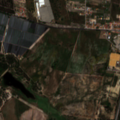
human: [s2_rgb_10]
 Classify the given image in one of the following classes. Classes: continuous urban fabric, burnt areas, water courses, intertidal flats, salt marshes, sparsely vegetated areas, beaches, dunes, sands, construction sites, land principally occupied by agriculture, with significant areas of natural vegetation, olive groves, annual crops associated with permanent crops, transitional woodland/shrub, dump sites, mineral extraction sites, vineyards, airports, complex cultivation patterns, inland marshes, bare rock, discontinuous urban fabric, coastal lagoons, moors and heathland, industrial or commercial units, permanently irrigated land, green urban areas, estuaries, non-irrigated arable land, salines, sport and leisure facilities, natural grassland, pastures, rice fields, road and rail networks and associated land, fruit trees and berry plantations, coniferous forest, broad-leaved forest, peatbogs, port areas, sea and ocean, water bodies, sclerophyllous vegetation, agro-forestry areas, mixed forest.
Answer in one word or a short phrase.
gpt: continuous urban fabric